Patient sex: M
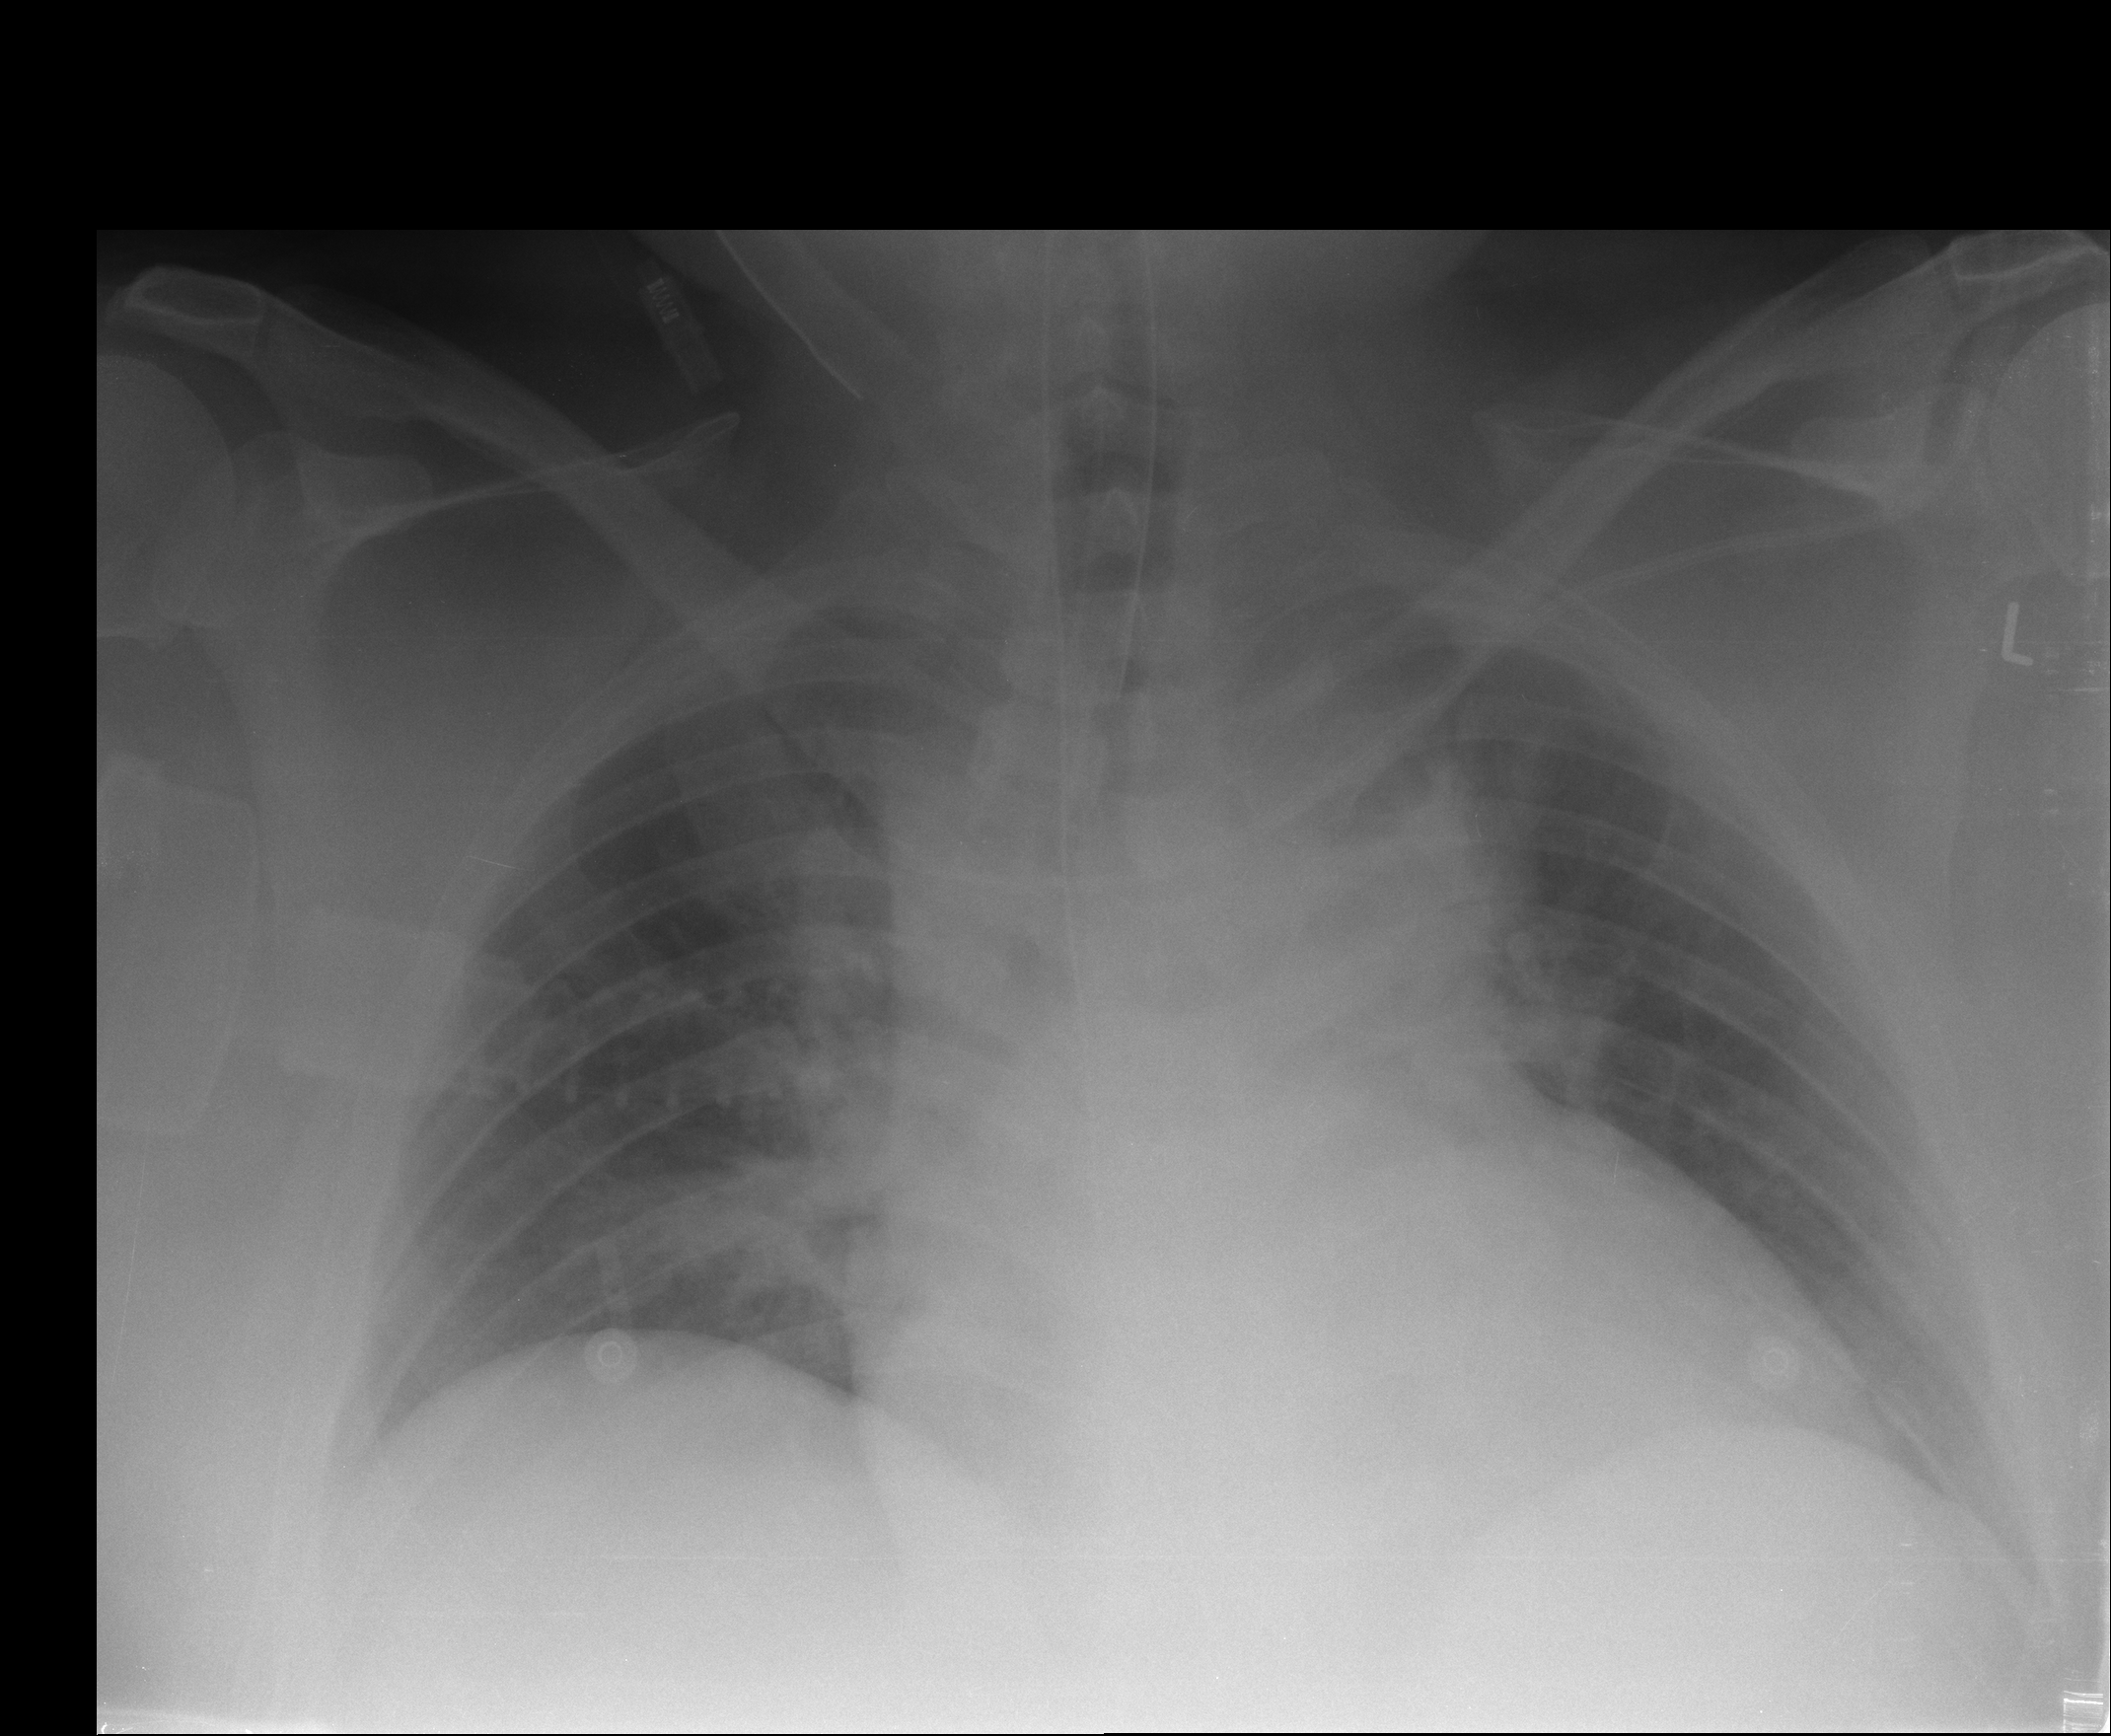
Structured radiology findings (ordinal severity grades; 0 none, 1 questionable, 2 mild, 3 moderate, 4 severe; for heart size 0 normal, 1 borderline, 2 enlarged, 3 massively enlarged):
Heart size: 2
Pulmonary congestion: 3
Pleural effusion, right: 0
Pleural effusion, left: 0
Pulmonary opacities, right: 0
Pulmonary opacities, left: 0
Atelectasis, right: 3
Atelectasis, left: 2